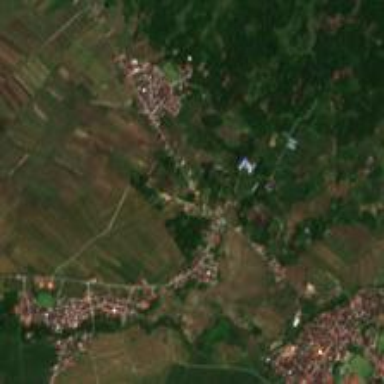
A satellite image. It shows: Village area.